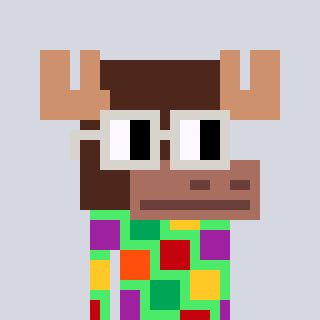
a pixel art character with square light gray glasses, a moose-shaped head and a teal-colored body on a cool background